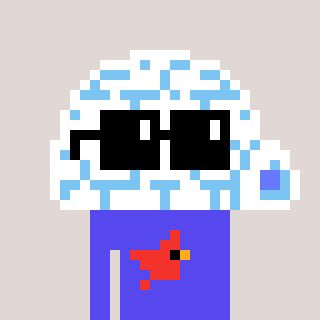
a pixel art character with square black sunglasses, a igloo-shaped head and a computerblue-colored body on a warm background